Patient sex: M
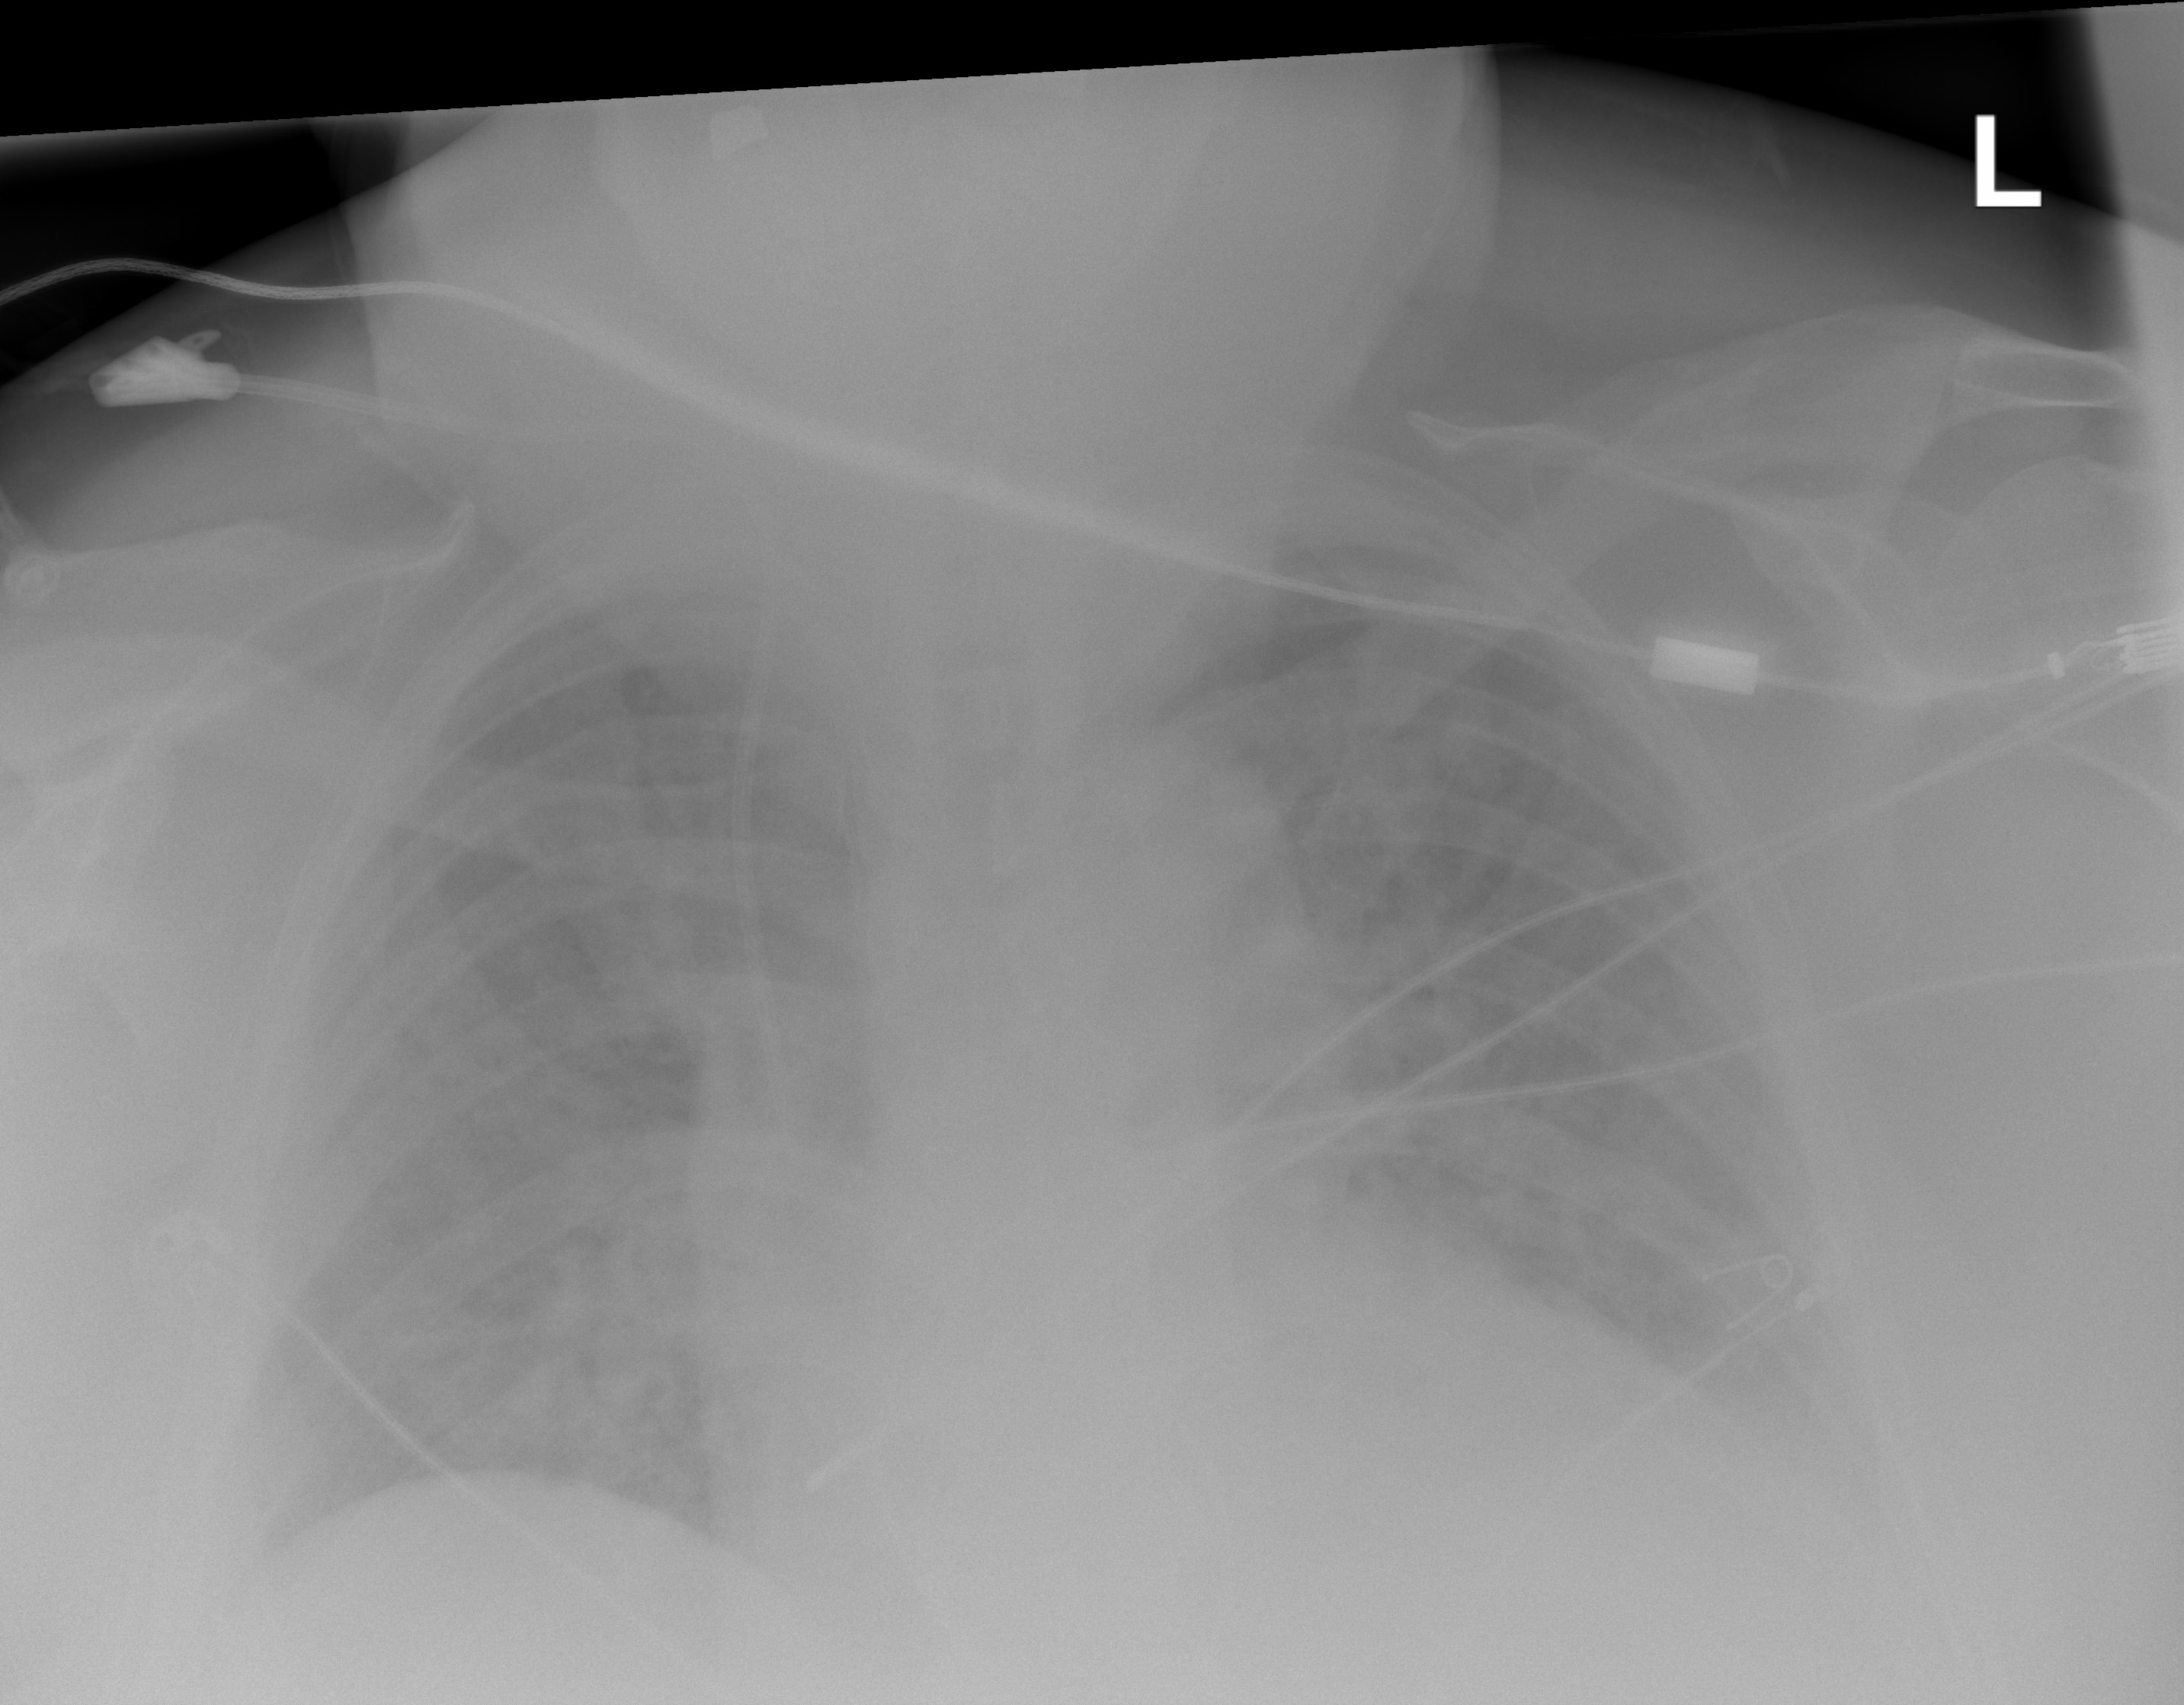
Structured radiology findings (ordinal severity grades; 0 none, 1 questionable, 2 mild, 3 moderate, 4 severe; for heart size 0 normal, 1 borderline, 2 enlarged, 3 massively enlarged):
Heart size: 2
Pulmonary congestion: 3
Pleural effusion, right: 2
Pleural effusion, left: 3
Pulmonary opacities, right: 3
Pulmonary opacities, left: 3
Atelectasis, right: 1
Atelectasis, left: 2